Interaction volume radius: 10 \u00c5
Interaction volume height: 10 \u00c5
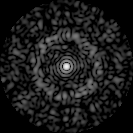
Disorder parameter: 0.8121